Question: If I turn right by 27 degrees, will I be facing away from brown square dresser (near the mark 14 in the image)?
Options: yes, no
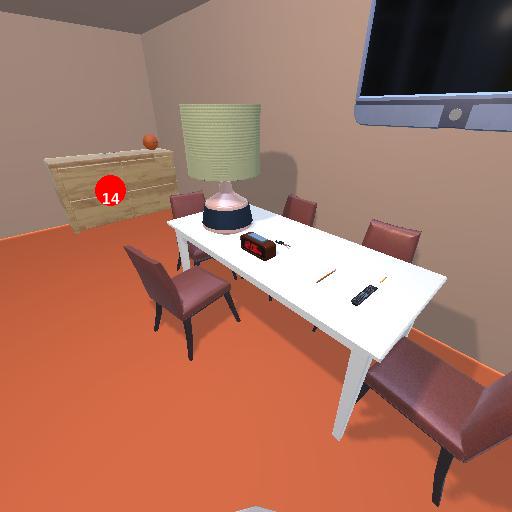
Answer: yes